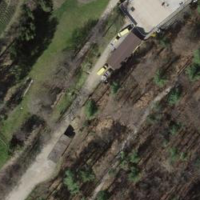
EUNIS habitat code: 53
Species observed at this site:
Vaccinium myrtillus
Poecile palustris
Pittosporum tobira
Columba palumbus